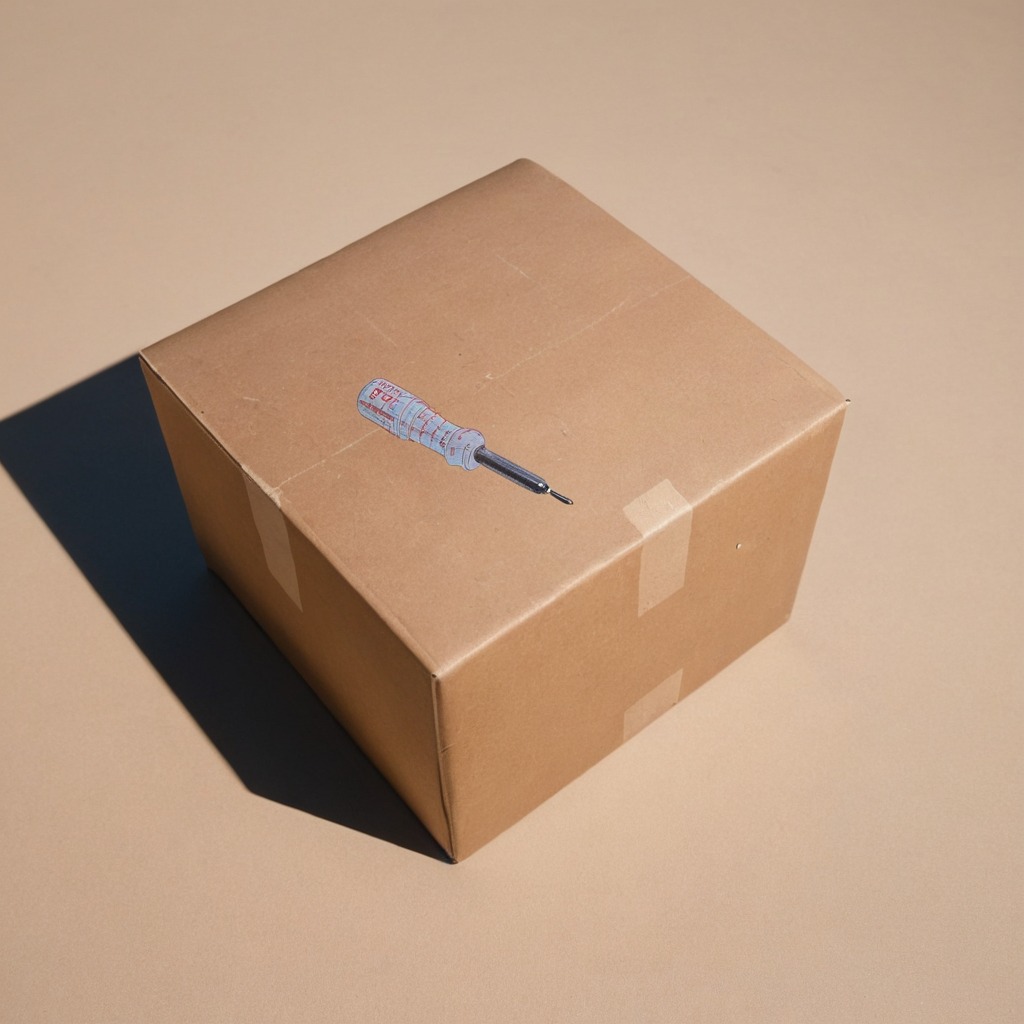
A screwdriver is lying on the clean dry cardboard box surface in an outdoor workshop during daytime bright natural light soft shadows slightly creased but